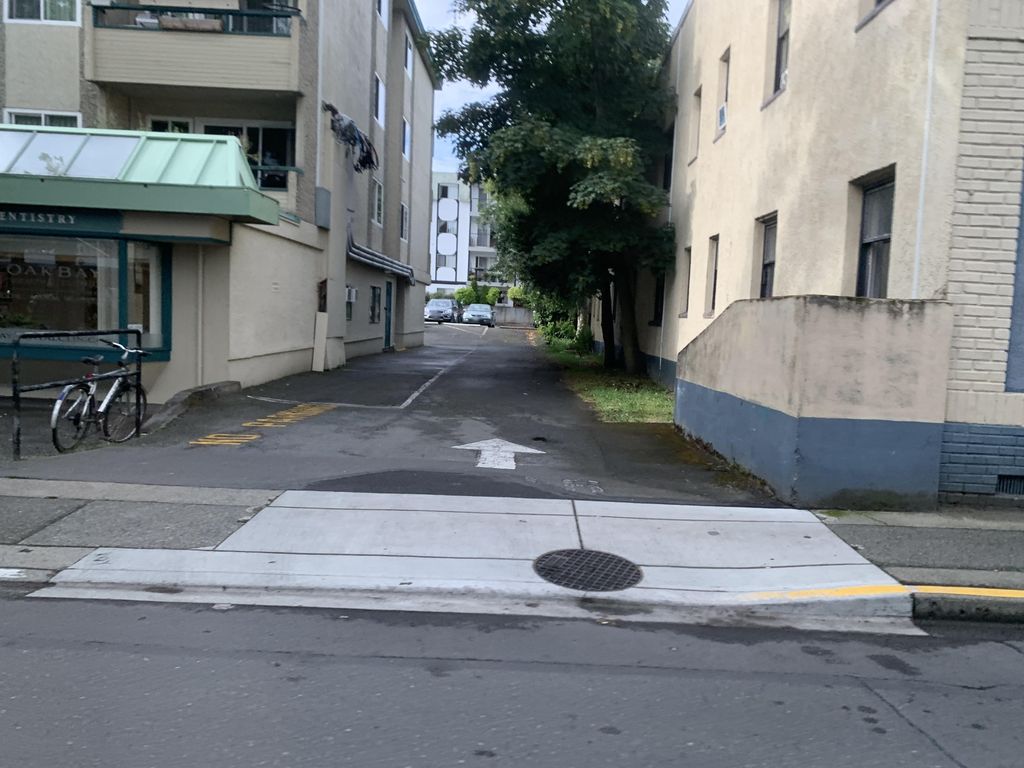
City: victoria